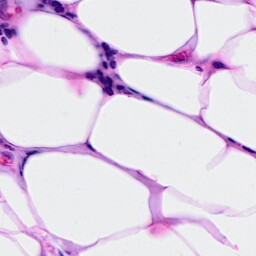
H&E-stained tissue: Breast